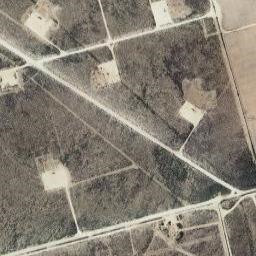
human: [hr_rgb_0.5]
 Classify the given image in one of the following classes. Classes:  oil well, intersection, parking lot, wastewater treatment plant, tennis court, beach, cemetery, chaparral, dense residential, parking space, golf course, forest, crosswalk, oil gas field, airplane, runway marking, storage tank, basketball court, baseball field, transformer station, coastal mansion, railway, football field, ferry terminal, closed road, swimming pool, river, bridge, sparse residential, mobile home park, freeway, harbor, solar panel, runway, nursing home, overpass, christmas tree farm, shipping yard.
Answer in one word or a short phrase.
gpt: oil gas field